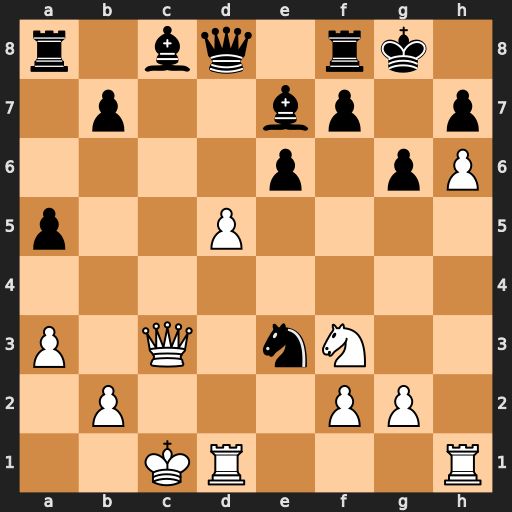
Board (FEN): r1bq1rk1/1p2bp1p/4p1pP/p2P4/8/P1Q1nN2/1P3PP1/2KR3R
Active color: w
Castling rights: -
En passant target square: -
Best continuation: Qg7#